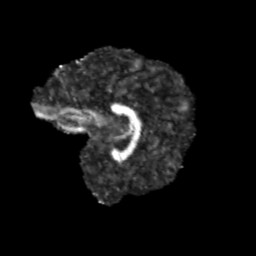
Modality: FA
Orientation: sagittal
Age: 13
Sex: male
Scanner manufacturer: siemens
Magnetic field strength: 3 T
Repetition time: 3.8 s
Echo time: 0.07 s